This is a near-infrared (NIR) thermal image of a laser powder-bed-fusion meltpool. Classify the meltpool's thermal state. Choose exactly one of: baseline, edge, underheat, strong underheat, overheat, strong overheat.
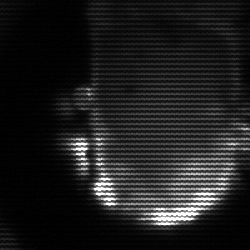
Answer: baseline